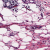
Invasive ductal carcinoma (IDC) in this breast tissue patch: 0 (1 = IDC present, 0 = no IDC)